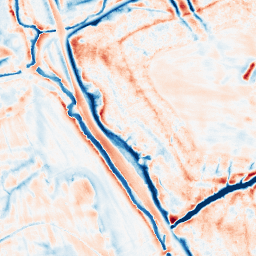
Category: edge_preserving
Decomposition family: bilateral
Decomposition parameters: d: 21
sigma_color: 25
sigma_space: 75
Upsampling method: cubic_catmull_rom
Upsampling parameters: scale: 8
Upsampling scale: 8